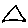
Label: triangle